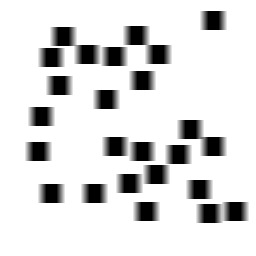
Squares: 25
Triangles: 0
Stars: 0
Total shapes: 25